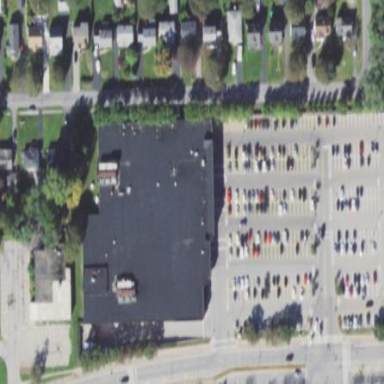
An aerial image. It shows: Retail building housing supermarket.